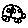
Label: car